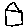
Label: house